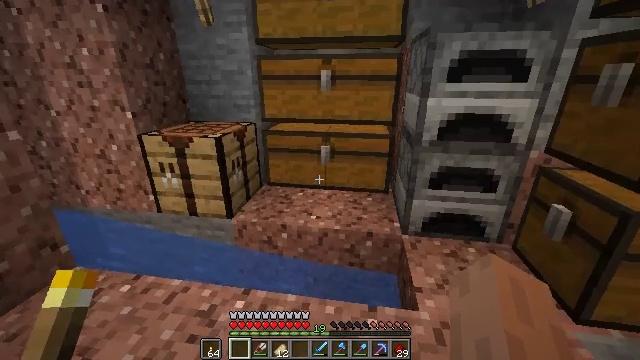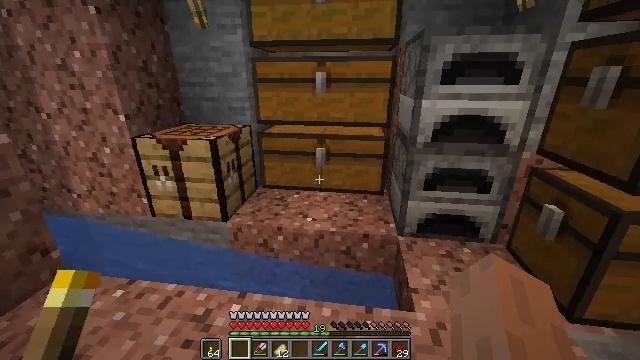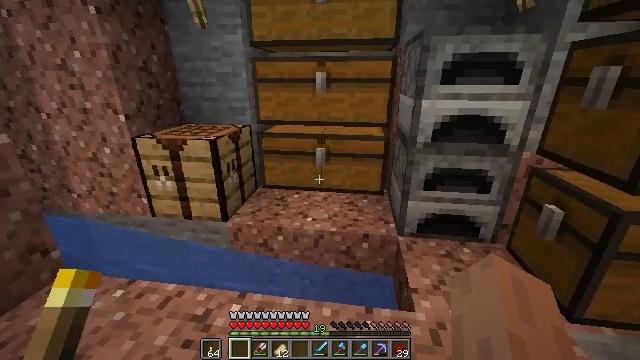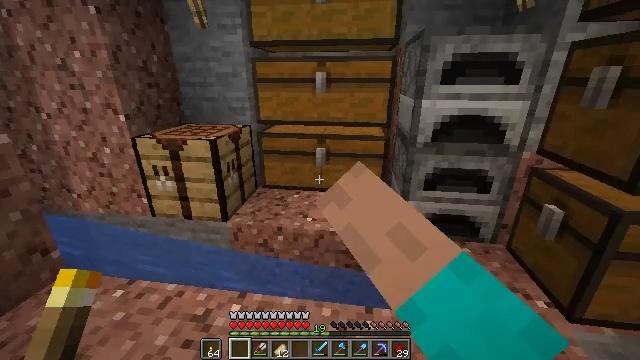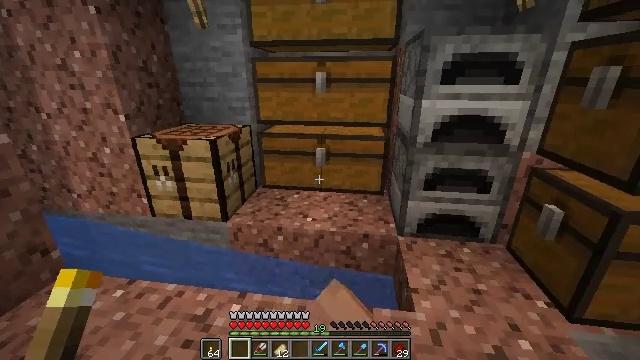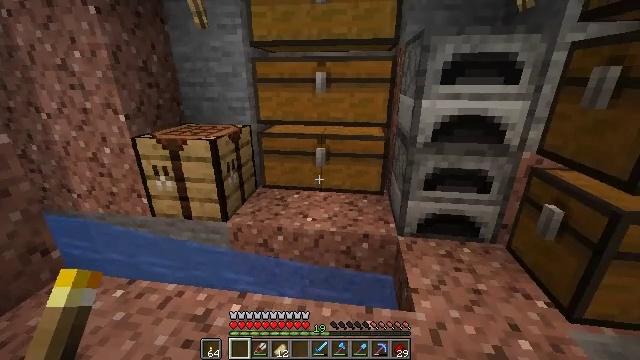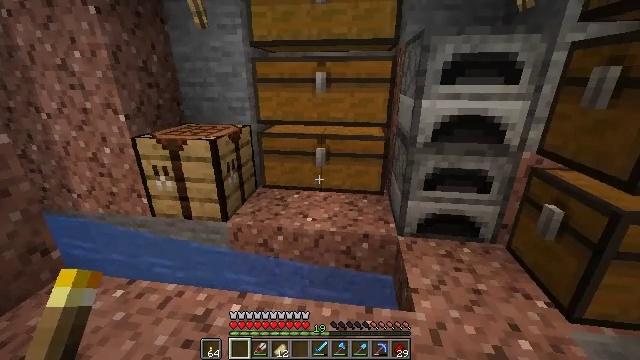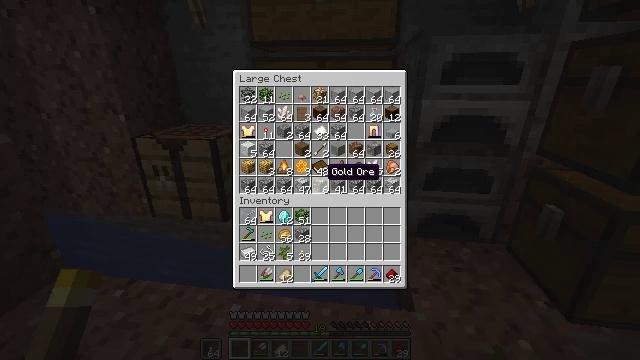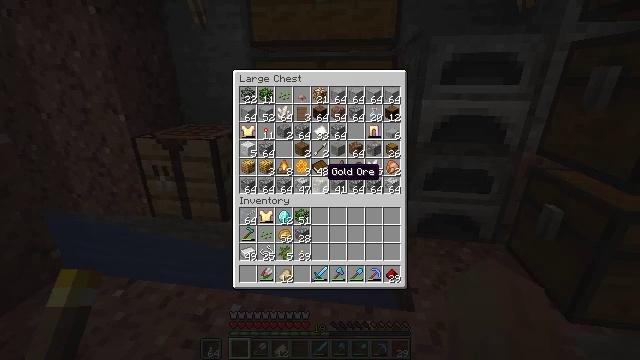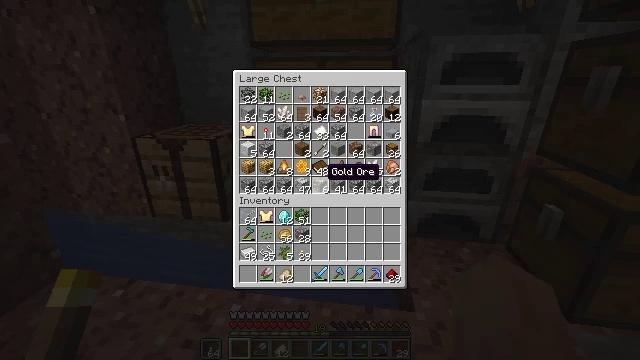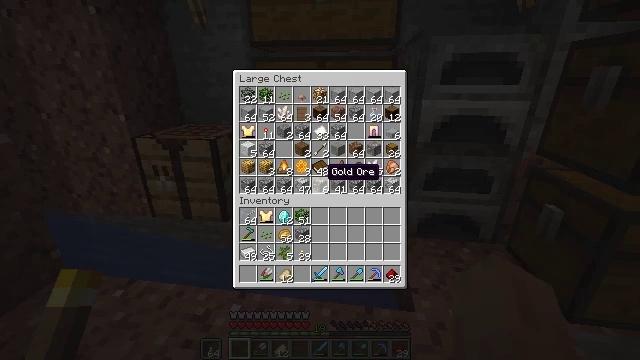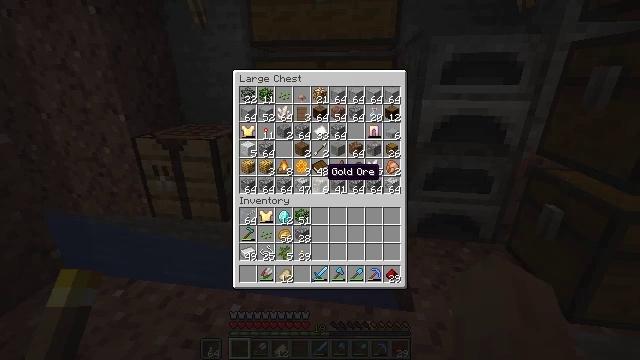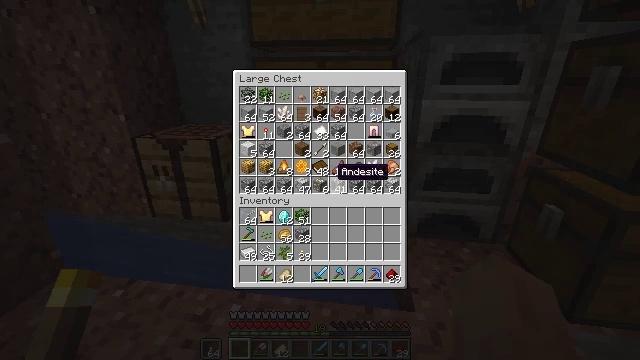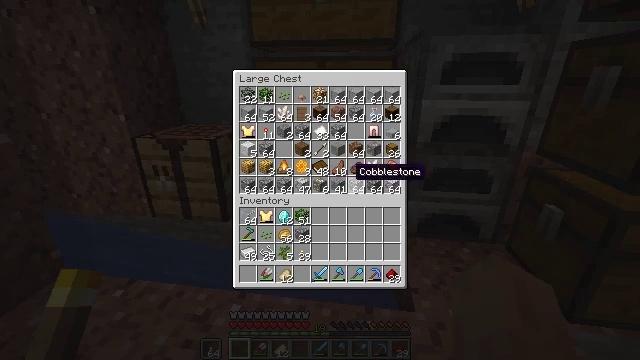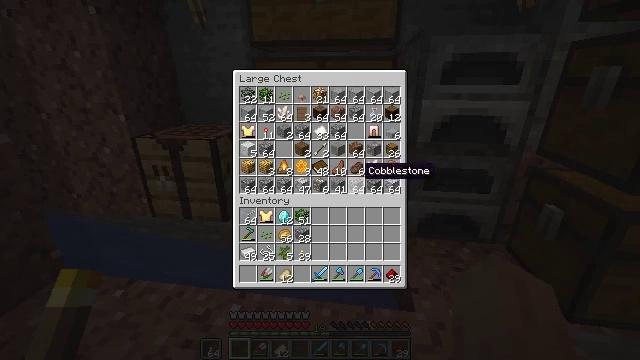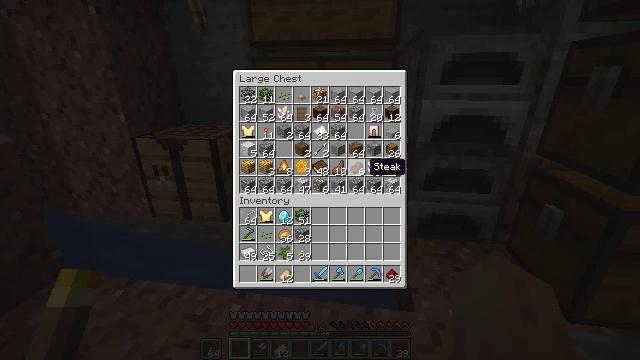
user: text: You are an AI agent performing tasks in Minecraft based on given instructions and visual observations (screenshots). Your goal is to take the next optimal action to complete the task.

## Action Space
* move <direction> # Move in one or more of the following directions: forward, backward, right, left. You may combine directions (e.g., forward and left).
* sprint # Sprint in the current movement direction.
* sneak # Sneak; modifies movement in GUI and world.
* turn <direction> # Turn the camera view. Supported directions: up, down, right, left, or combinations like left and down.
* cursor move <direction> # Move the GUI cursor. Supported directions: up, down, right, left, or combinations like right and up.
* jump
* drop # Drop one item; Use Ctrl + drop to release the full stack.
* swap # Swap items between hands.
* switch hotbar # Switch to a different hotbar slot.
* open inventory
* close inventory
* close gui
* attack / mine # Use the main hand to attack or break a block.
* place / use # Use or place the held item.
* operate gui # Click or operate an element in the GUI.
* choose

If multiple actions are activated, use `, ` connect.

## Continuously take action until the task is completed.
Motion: motion action
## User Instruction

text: Turn sand into glass in the furnace.
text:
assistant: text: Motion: turn right
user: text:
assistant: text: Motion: use / place
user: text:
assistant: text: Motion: use / place
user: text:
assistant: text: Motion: use / place
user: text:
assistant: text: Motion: use / place
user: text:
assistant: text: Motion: no_op
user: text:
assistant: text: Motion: open gui
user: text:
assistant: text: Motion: no_op
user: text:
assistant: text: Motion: no_op
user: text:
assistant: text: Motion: no_op
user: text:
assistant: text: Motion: no_op
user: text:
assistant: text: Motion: cursor move right
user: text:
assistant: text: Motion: cursor move right
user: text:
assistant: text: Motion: cursor move right
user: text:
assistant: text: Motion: no_op
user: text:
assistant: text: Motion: no_op
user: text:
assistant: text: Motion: no_op
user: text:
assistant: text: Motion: no_op
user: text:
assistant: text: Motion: no_op
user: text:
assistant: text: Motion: no_op
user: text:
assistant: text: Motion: no_op
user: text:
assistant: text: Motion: no_op
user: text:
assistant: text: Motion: cursor move up
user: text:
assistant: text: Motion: no_op
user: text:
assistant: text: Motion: no_op
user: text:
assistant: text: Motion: no_op
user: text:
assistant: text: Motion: no_op
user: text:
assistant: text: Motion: no_op
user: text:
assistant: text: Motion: cursor move right
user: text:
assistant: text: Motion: cursor move right